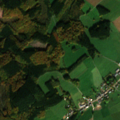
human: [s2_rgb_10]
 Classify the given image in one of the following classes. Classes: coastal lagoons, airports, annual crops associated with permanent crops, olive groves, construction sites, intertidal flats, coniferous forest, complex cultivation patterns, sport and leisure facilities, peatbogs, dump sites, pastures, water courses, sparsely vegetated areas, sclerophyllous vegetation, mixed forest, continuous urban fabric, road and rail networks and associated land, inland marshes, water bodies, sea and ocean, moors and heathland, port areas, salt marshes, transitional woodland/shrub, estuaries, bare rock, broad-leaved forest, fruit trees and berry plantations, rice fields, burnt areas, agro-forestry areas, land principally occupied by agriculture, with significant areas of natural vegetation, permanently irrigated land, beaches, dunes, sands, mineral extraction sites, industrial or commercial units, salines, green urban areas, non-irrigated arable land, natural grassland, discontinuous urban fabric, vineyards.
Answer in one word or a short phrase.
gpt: discontinuous urban fabric, non-irrigated arable land, complex cultivation patterns, land principally occupied by agriculture, with significant areas of natural vegetation, mixed forest